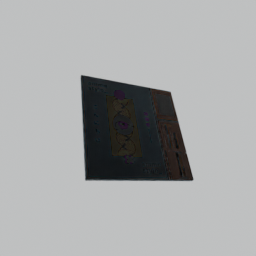
Label: decoration